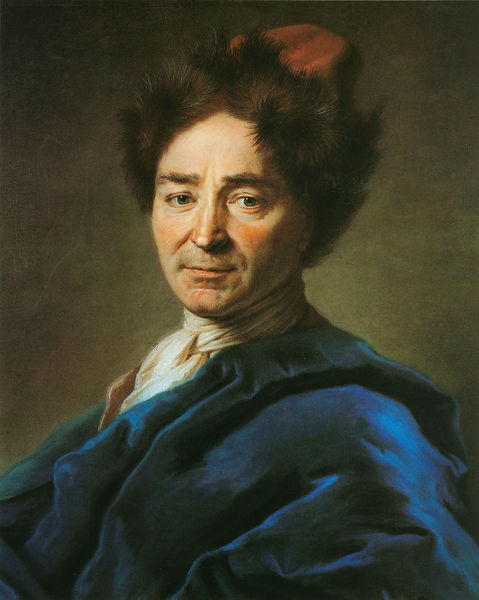
Titel: Jean-Nicolas Vernezobre
Künstler: Maurice Quentin de La Tour
Institution: Musée Antoine Lécuyer de Saint-Quentin, Ville de Saint-Quentin, France, EU
Schlagwörter: blau, dunkel, gemälde, mann, umhang, weiß, braun, hintergrund, profil, schwarz, blick, rot, schal, tuch, alt, mütze, augen, band, bildnis, portrait, porträt, haare, mantel, augenbrauen, renaissance, fell, seitlich, wangen, halstuch, augenbraue, wei, braue, besorgt, luther, schimmernd